Question: I was going through the factory method pattern describe <URL>. I didn't quite get the meaning of the arrows marked from 'Application' to 'Document' and from 'MyApplication' to 'MyDocument'. Can anyone help to me to understand this notation.

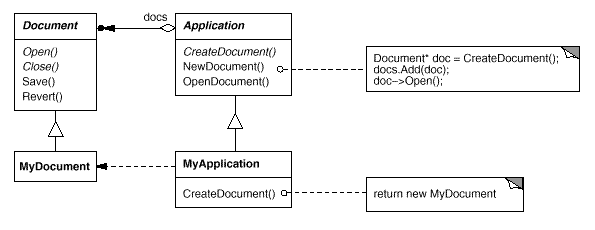
Answer: The relation between 'Application' and 'Document' is an . It means that an 'Application' (Whole) contains 'Documents' (Parts).
The relation between 'MyApplication' and 'MyDocument' is a . It means that MyApplication may change when MyDocument changes. In this case it is a <> Dependency, i.e. 'MyApplication' uses 'MyDocument'